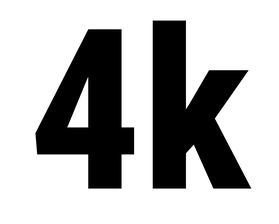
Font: Roboto_Condensed_ExtraBold